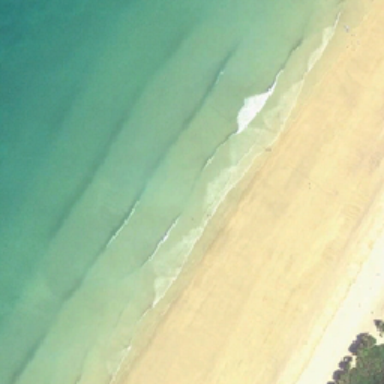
Clear sea water and quiet beaches .